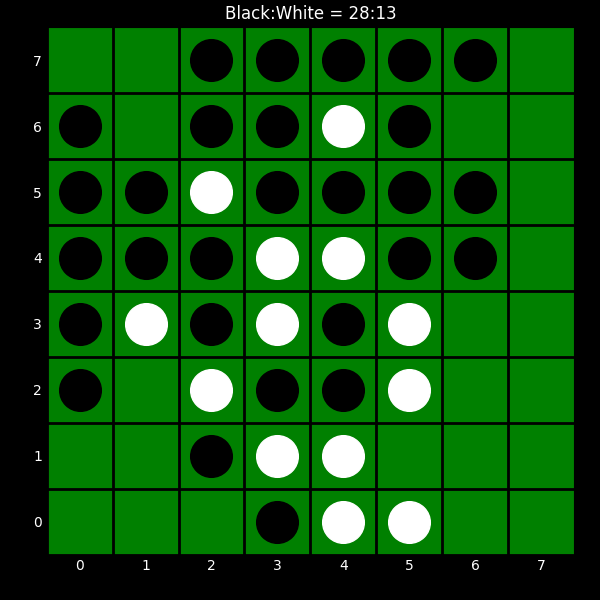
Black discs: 28
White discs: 13